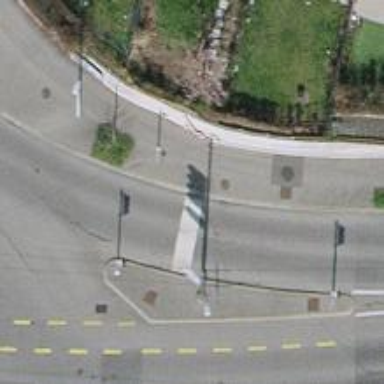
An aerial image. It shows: Road with traffic signals.